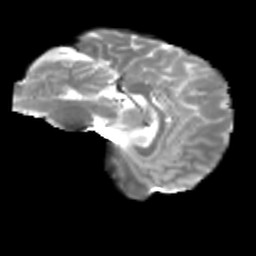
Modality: T2w
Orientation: sagittal
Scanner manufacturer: siemens
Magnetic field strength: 3 T
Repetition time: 4 s
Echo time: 0.0594 s